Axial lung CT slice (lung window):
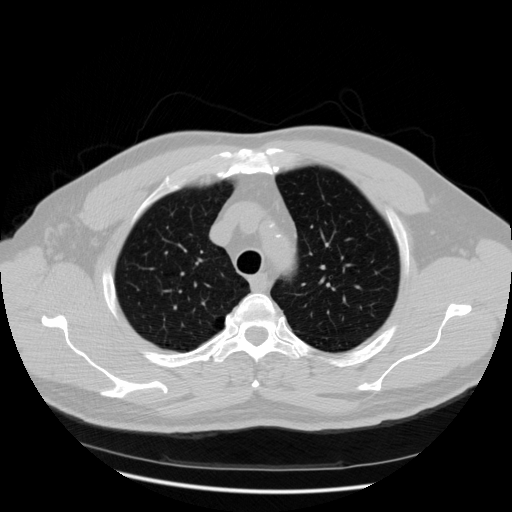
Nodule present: no